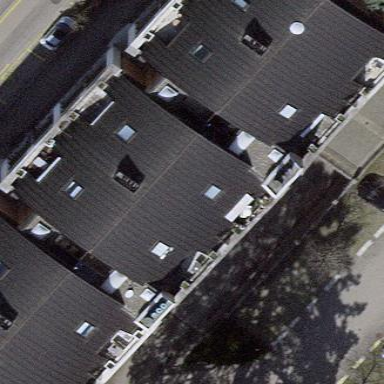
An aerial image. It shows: Office building.